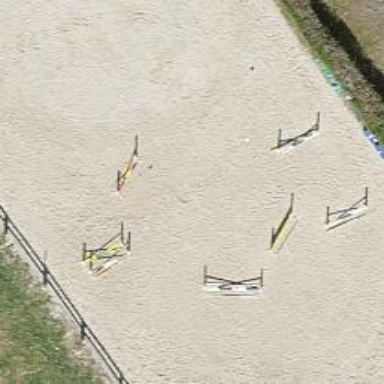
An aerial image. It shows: Equestrian pitch for leisure land activities.